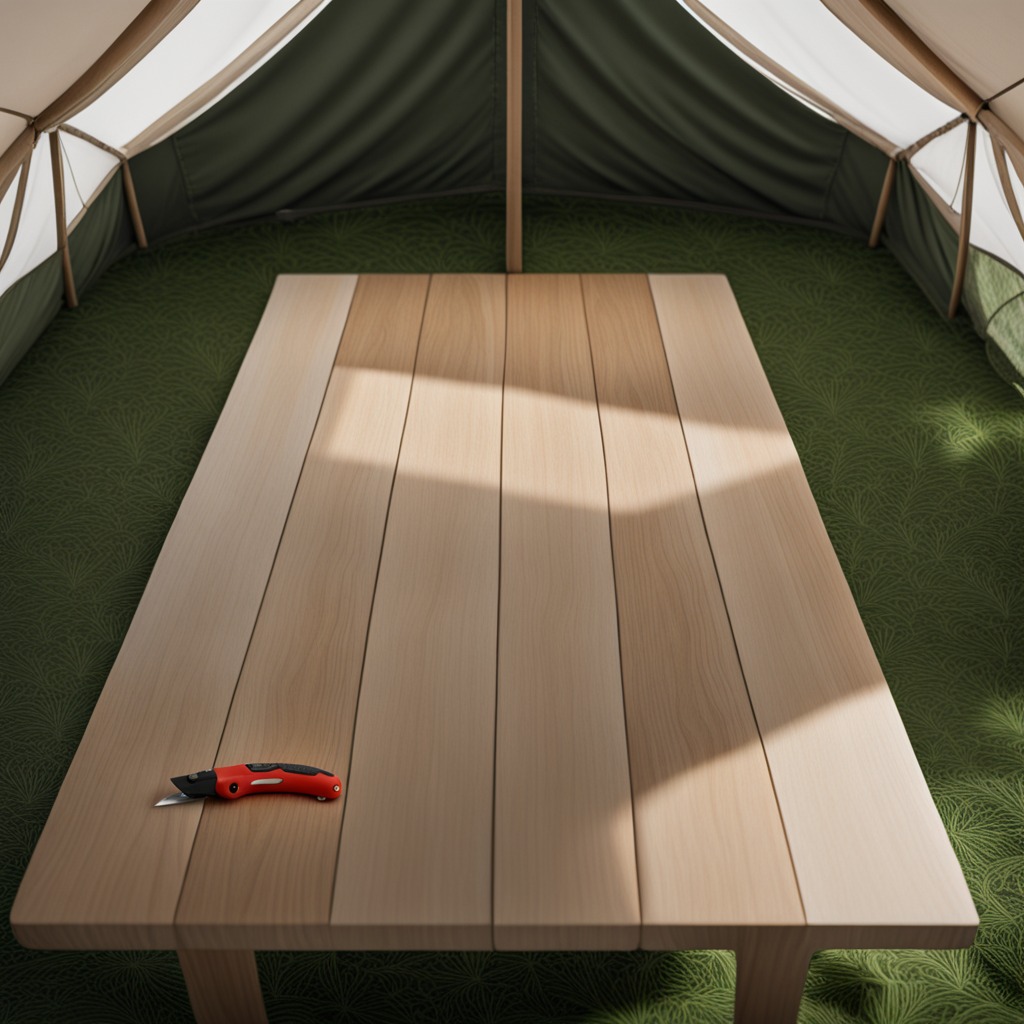
A utility knife is lying on the wooden table inside a jungle field workshop tent.